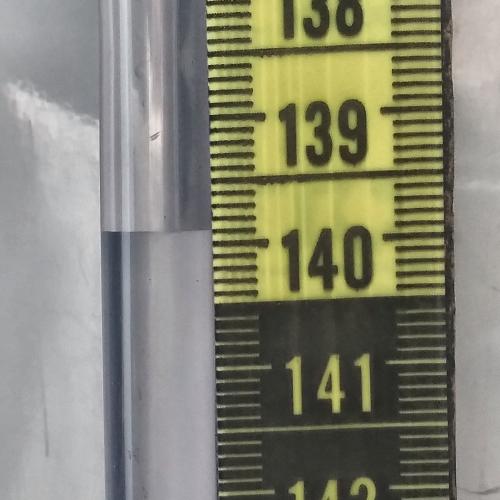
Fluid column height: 139.9 cm